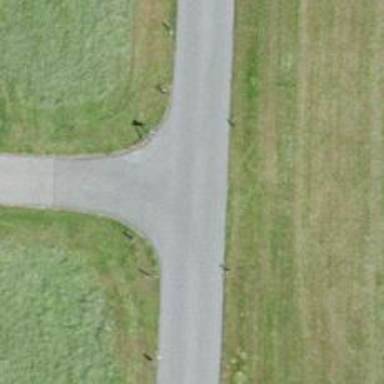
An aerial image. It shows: Unclassified road with asphalt surface and grade1 track type.